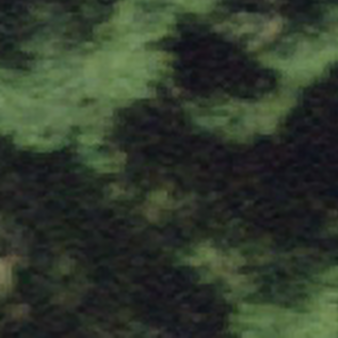
Label: other